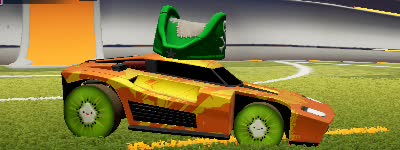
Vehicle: breakout